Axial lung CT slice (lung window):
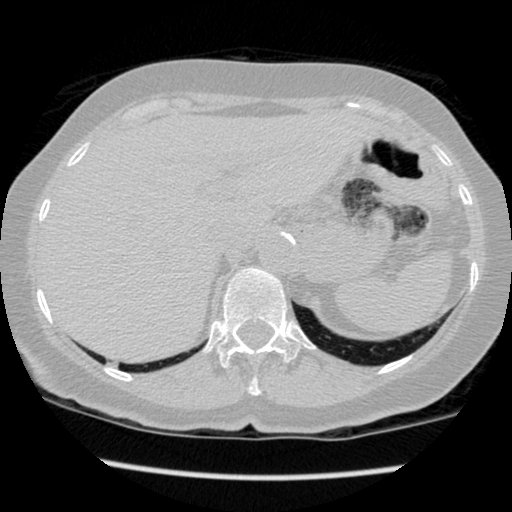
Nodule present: no